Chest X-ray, PA view. Patient: 43 years old, sex F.
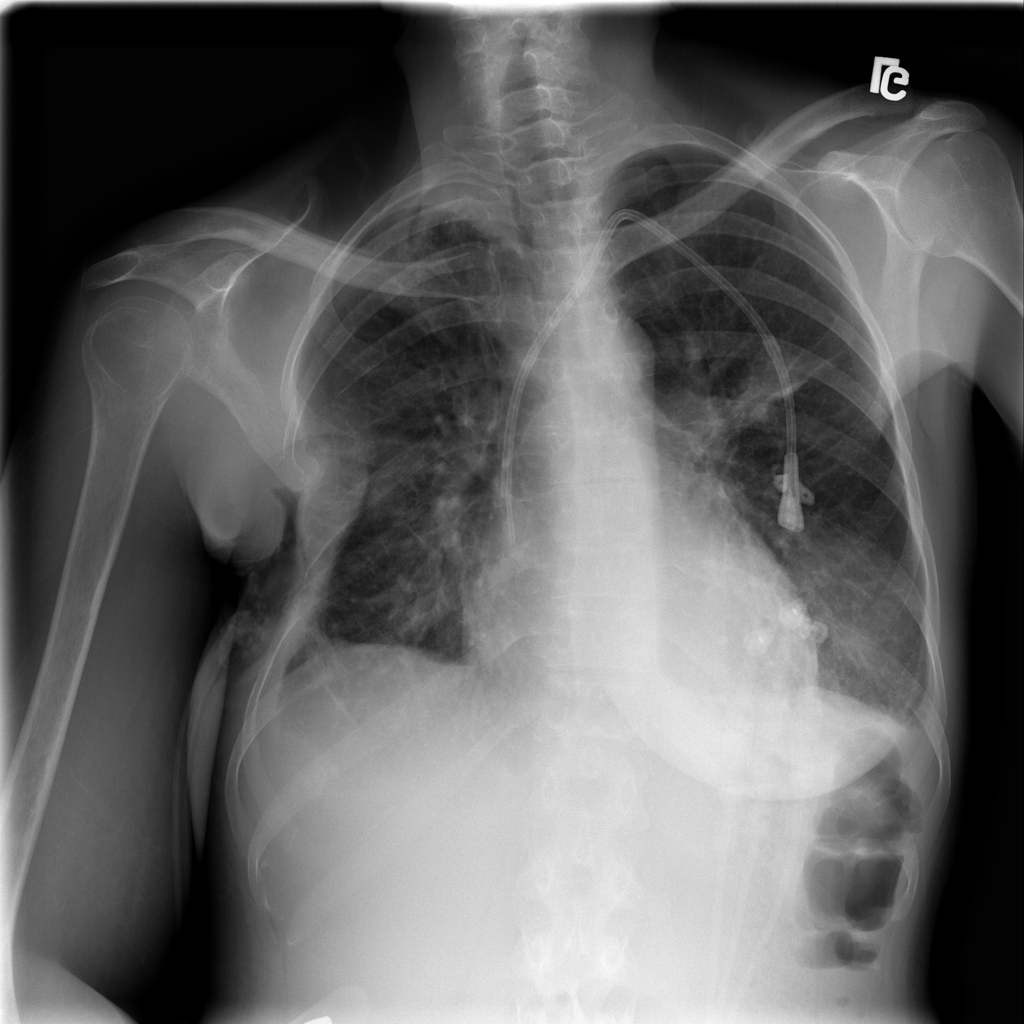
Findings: Effusion, Fibrosis, Mass